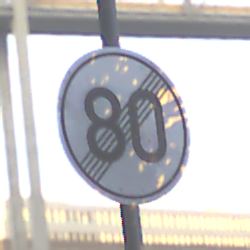
Verkehrszeichen: EndeGeschwindigkeit80
Umgebung: Outdoor, Urban
Tageszeit: SunriseSunset
Wetter: PartlyCloudy
Licht: Natural
Jahreszeit: NotSpecified
Kontrast: MediumContrast